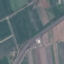
Label: Highway